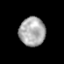
Tissue: prostate
Cell type: Epithelial cells
Senescence score: 0.2172
Nuclear area (px): 737
Mean DAPI intensity: 169.649